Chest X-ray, PA view. Patient: 30 years old, sex F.
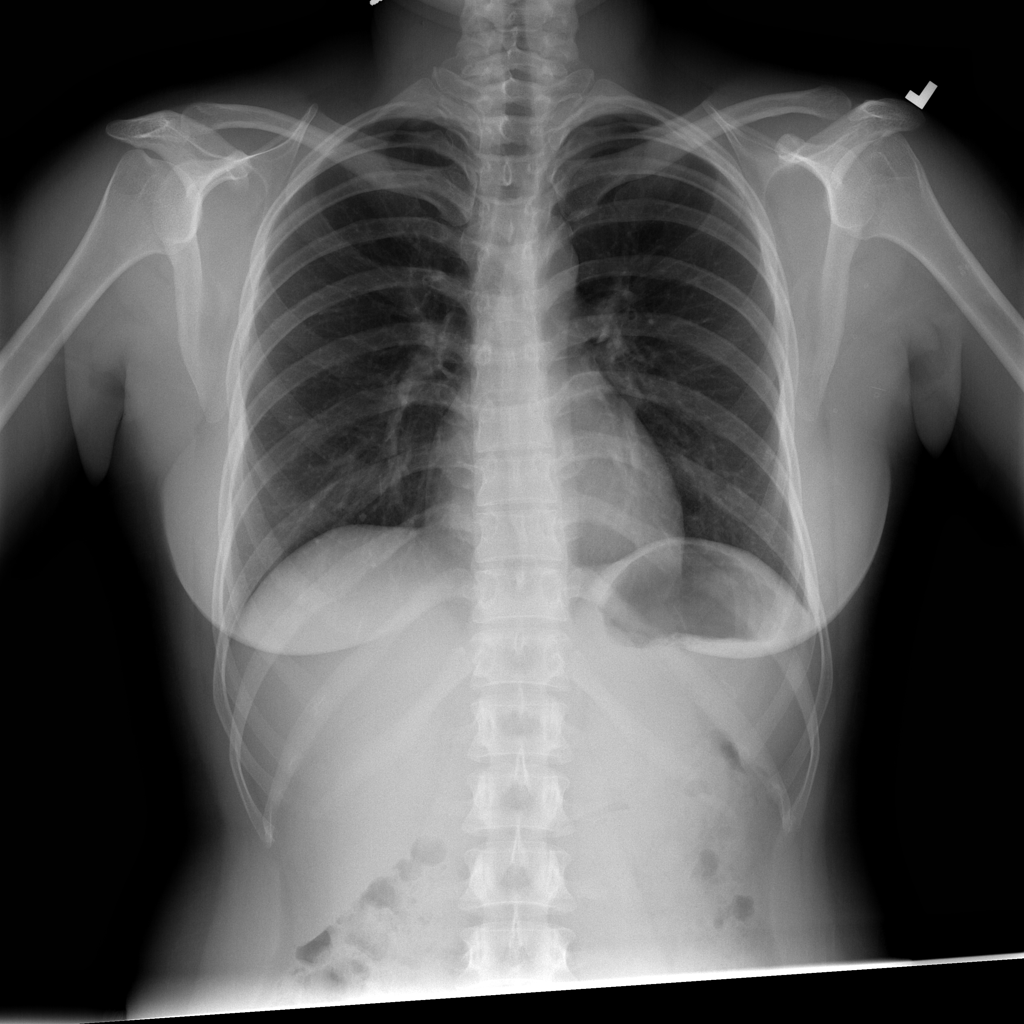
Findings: No Finding